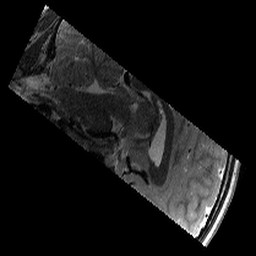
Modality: T2w
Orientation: sagittal
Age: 11
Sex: male
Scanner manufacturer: siemens
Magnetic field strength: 3 T
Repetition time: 9.23 s
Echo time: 0.067 s